Field crop: tomato
Growth stage: 1
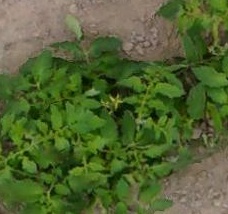
Species: tomato